Field crop: maize
Growth stage: 2
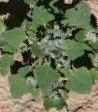
Species: chenopodium